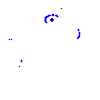
Particle: proton